Question: I have dataframe for temperature, precipitation:

I want to categorize the precipitation for the following types;
'''
* 0: No precipitation
* 1: Snow
* 2: Mixed snow and rain
* 3: Rain
* 4: Drizzle
* 5: Freezing rain
* 6: Freezing drizzle
'''
I tried the following function:
'''
def func(x):
if smhi['Temperature'] < -8 and smhi['Precipitation'] > 1 : smhi['PreciCateg'] = '1'
elif smhi['Temperature'] < -2 and smhi['Precipitation'] > 1 : smhi['Temperature'] = '2'
elif smhi['Temperature'] < 30 and smhi['Precipitation'] >= 1 : smhi['PreciCateg'] = '3'
elif smhi['Temperature'] < 20 and smhi['Precipitation'] < 1 : smhi['Temperature'] = '4'
elif smhi['Temperature'] < 5 and smhi['Precipitation'] > 0.5 : smhi['PreciCateg'] = '5'
elif smhi['Temperature'] < 5 and smhi['Precipitation'] > 0.2 : smhi['Temperature'] = '6'
else: smhi['PreciCateg'] = '0'
smhi['PreciCateg'] = smhi.apply(func)
'''
I get:
> ValueError: The truth value of a Series is ambiguous. Use a.empty, a.bool(), a.item(), a.any() or a.all().
I think I messed up the logic for categorisation!?
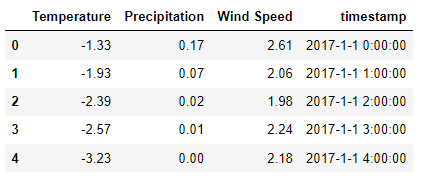
Answer: Use 'numpy.select':
'''
import numpy as np
conditions = [smhi["Temperature"].lt(-8) & smhi["Precipitation"].gt(1),
smhi["Temperature"].lt(-2) & smhi["Precipitation"].gt(1),
smhi["Temperature"].lt(30) & smhi["Precipitation"].ge(1),
smhi["Temperature"].lt(20) & smhi["Precipitation"].lt(1),
smhi["Temperature"].lt(5) & smhi["Precipitation"].gt(0.5),
smhi["Temperature"].lt(5) & smhi["Precipitation"].gt(0.2)]
smhi["PreciCateg"] = np.select(conditions, [1,2,3,4,5,6], 0)
>>> smhi
Temperature Precipitation Wind Speed timestamp PreciCateg
0 -1.33 0.17 2.61 2017-1-1 0:00:00 4
1 -1.93 0.07 2.06 2017-1-1 1:00:00 4
2 -2.39 0.02 1.98 2017-1-1 2:00:00 4
3 -2.57 0.01 2.24 2017-1-1 3:00:00 4
4 -3.23 0.00 2.18 2017-1-1 4:00:00 4
'''